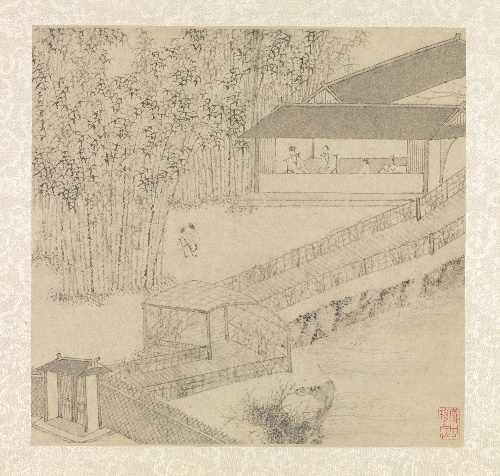
Title: 明　文徵明　拙政園圖詩　冊|Garden of the Inept Administrator
Artist: Wen Zhengming
Artist bio: Chinese, 1470–1559
Date: 1551
Object type: Album
Classification: Paintings
Medium: Album of eight leaves; ink on paper
Culture: China
Period: Ming dynasty (1368–1644)
Dimensions: Image: 10 3/8 × 10 3/4 in. (26.4 × 27.3 cm)
Image with mounting: 15 3/8 × 16 3/4 in. (39.1 × 42.5 cm)
Double leaf unfolded: 15 3/8 × 33 1/2 in. (39.1 × 85.1 cm)
Mat: 18 5/16 × 34 in. (46.5 × 86.4 cm)
Department: Asian Art
Credit line: Gift of Douglas Dillon, 1979
Accession year: 1979
Repository: Metropolitan Museum of Art, New York, NY
Tags: Gardens